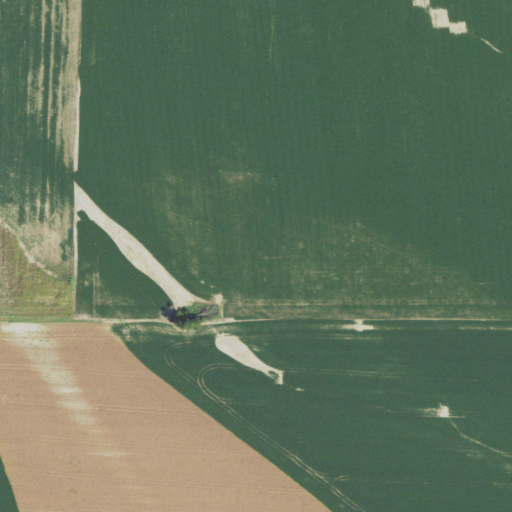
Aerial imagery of ridge(s) in Illinois named Redbird Ridge containing only cultivated crops